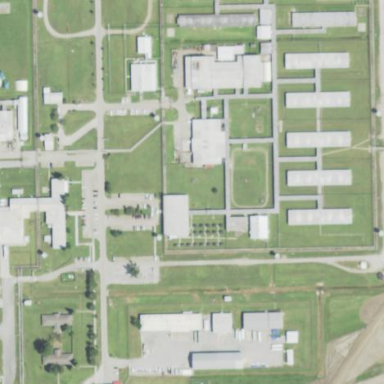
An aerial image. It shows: Prison surrounded by fence.